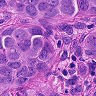
Metastatic tissue present: yes